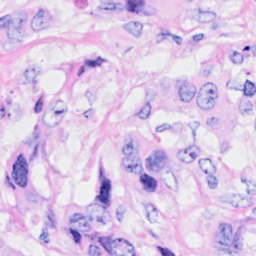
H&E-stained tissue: Breast